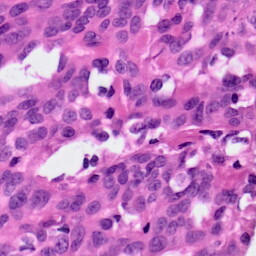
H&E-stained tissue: Ovarian